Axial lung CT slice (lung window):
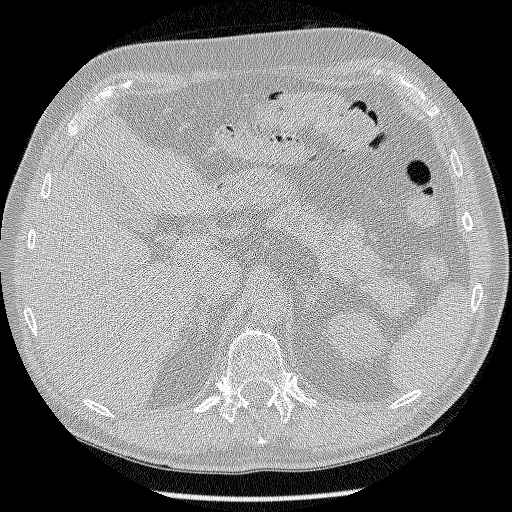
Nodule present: no